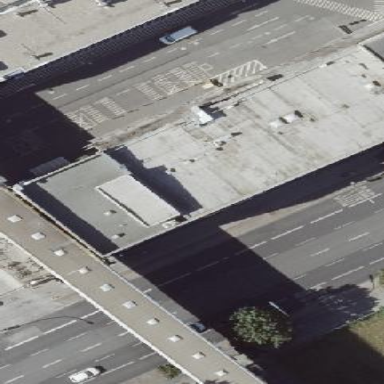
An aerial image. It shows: Office building with flat roof.